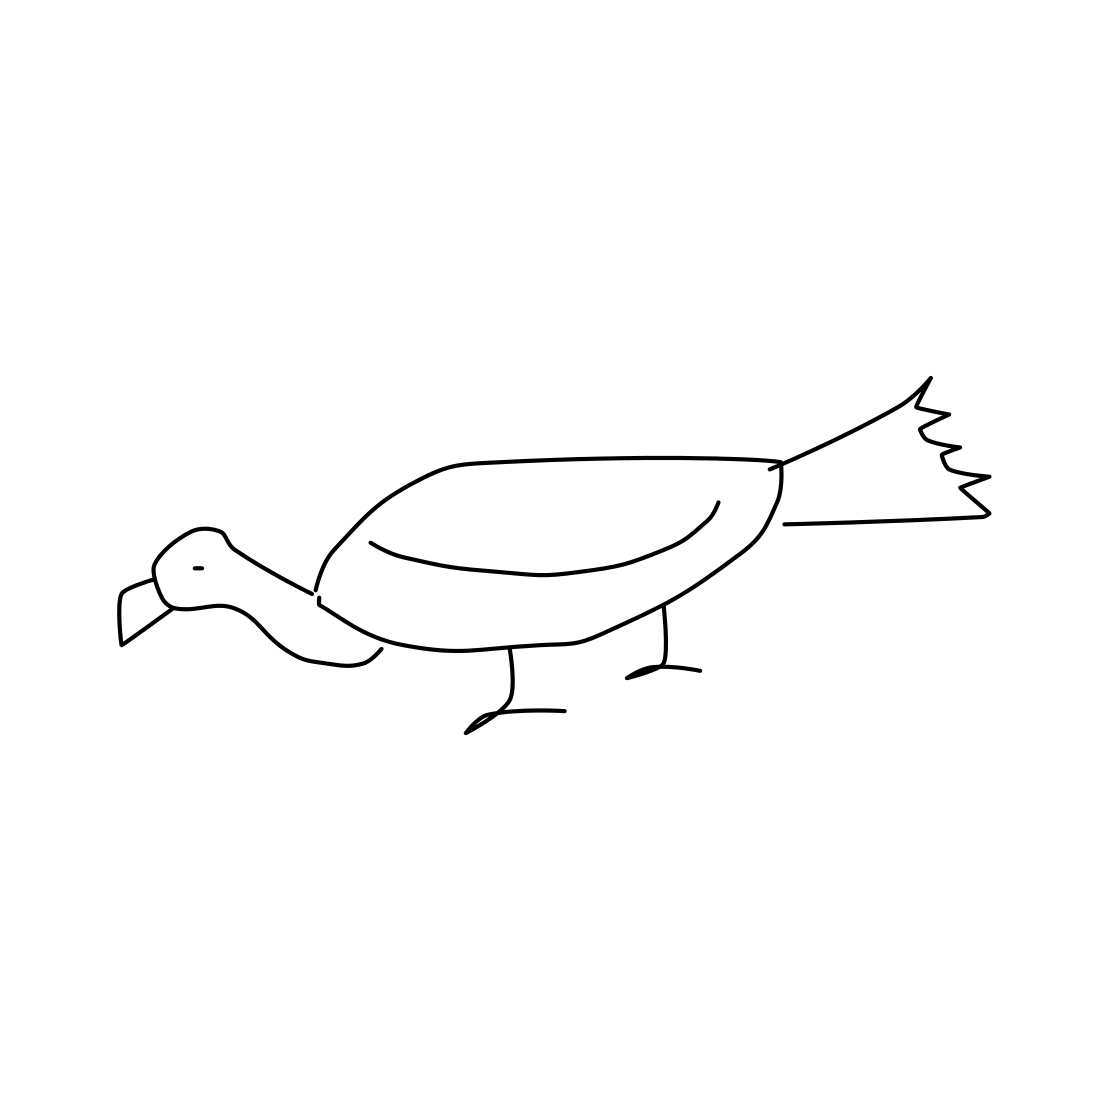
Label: pigeon